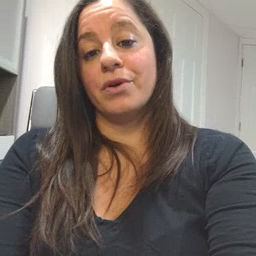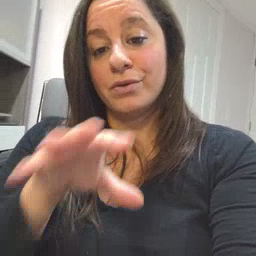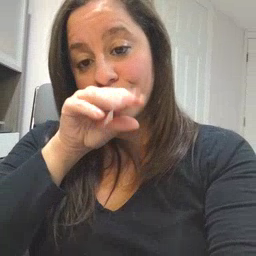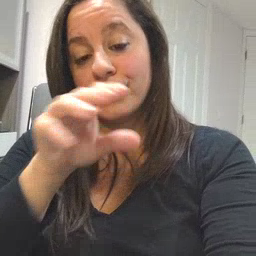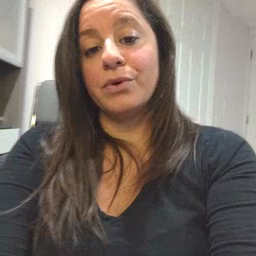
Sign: goose